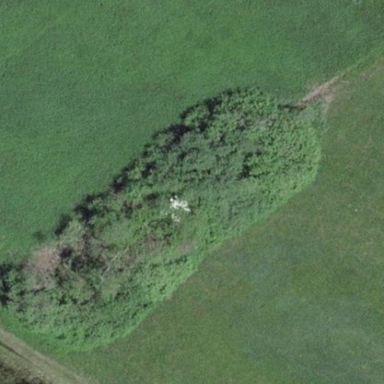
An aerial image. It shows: Patch of scrub vegetation.